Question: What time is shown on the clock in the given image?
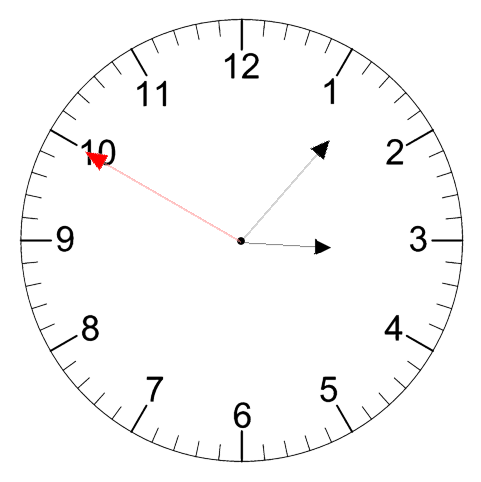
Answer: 03:06:50